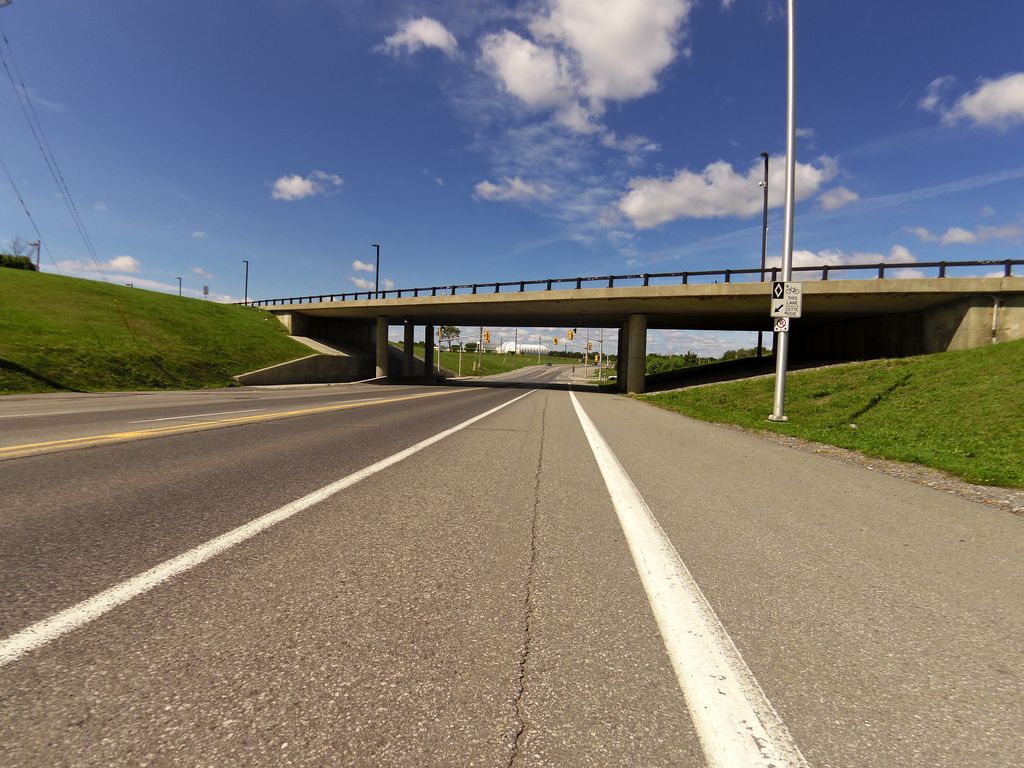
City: ottawa-gatineau